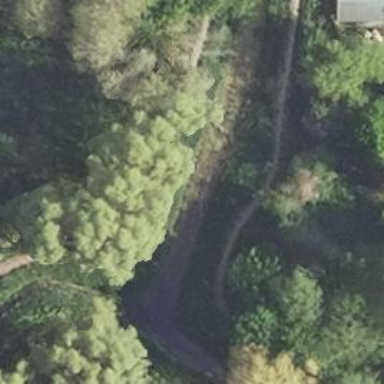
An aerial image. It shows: Path.